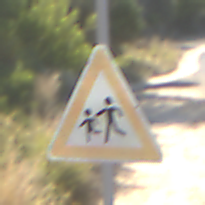
Verkehrszeichen: KinderRechts
Umgebung: Outdoor, Nature
Tageszeit: MorningAfternoon
Wetter: Clear
Licht: Natural
Jahreszeit: NotSpecified
Kontrast: HighContrast